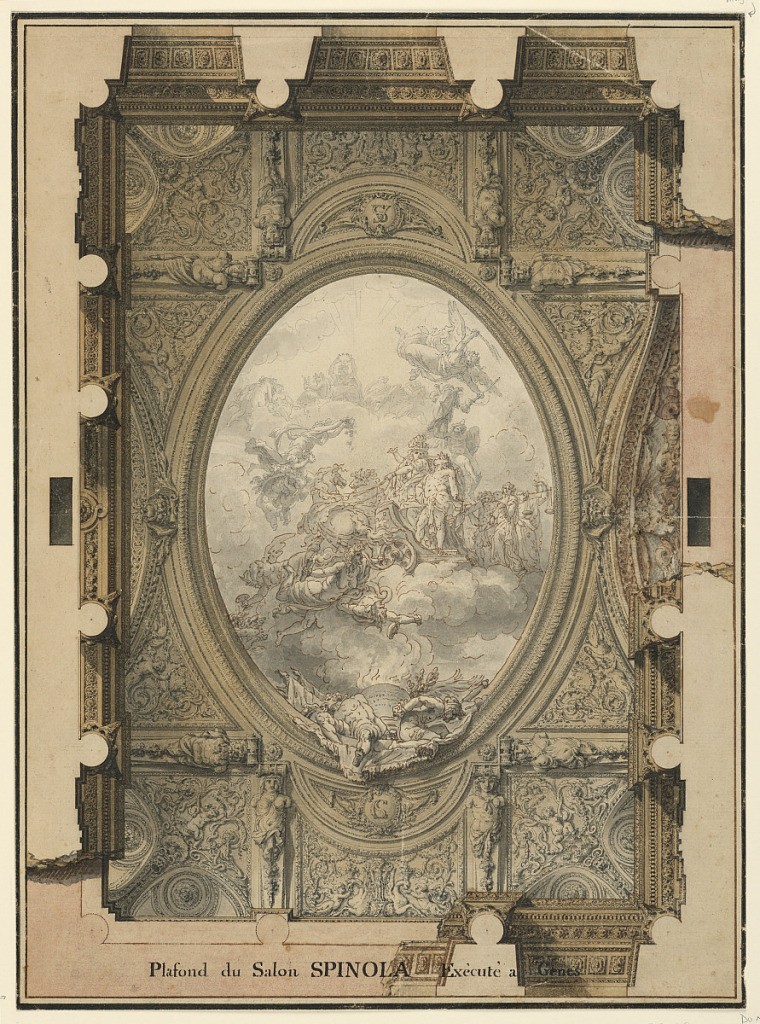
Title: Design for the ceiling of the salon of Palazzo Spinola, Genoa
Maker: Charles de Wailly, French, 1729 – 1798
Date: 1776
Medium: Pen and black ink, brush and watercolor on white paper
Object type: Drawing
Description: An oval central panel shows the Apotheosis of Ambrose Spinola, hero of the Battle of Breda. He is shown being born to heaven in a chariot. The remainder of the ceiling is divided into segmented panels with arabesques and putti as decoration. In the composition two medallions bear the Salon Spinola Execute a Genes." In the composition two medallions bear the initials of Ambrose Spinola and Cristoforo Spinola.